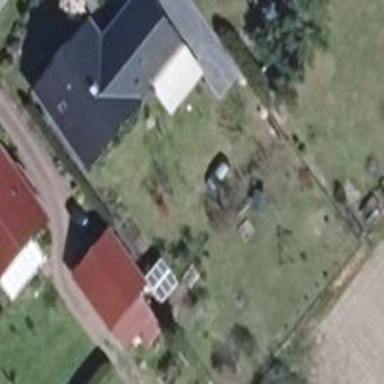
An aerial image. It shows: House with multiple building parts.